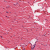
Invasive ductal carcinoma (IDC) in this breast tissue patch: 0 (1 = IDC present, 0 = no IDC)